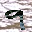
Label: 9